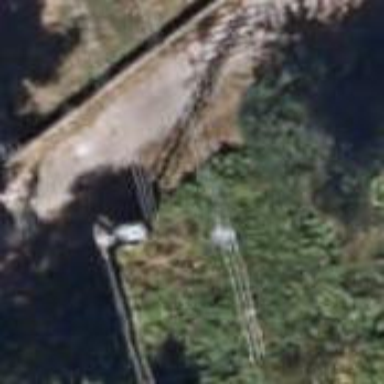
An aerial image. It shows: Power pole.